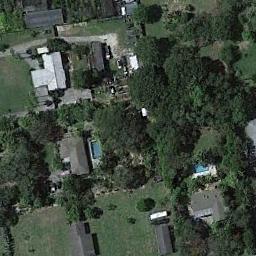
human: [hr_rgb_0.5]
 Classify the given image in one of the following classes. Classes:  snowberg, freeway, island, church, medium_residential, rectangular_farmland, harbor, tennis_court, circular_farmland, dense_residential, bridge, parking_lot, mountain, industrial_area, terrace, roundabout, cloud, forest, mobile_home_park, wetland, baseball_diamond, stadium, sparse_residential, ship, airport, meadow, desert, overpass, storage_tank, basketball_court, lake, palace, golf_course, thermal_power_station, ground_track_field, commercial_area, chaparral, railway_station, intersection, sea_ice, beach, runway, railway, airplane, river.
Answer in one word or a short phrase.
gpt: medium_residential